Interaction volume radius: 10 \u00c5
Interaction volume height: 10 \u00c5
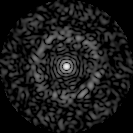
Disorder parameter: 0.8495